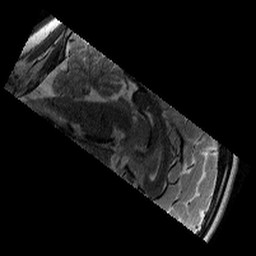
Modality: T2w
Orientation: sagittal
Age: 12
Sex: male
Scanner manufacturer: siemens
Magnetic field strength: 3 T
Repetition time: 9.23 s
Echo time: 0.067 s